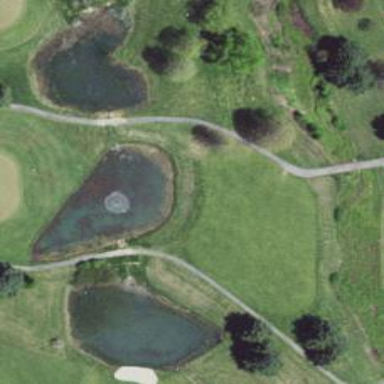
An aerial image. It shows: Grassy area designated as golf fairway.